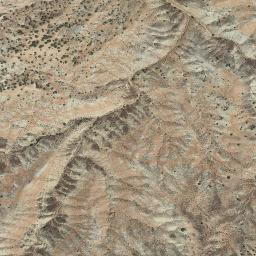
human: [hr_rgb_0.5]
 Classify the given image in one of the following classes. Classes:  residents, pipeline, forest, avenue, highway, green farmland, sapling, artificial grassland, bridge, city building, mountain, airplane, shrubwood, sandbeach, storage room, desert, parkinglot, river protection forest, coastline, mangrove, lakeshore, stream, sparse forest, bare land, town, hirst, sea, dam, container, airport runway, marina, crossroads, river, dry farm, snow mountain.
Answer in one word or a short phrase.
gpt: mountain